The plot is a Hilbert-envelope spectrum of a rotating bearing's acceleration signal, annotated with the bearing's characteristic defect frequencies. Diagnose the bearing from this image, choosing from: normal, inner_race, outer_race, ball.
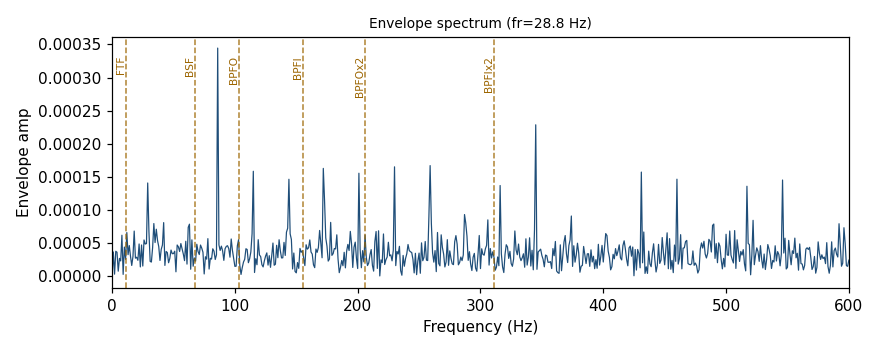
Answer: normal